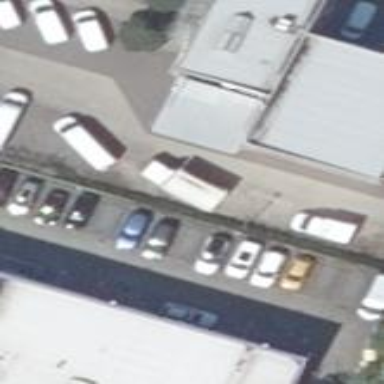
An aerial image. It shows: Commercial building housing car shop.